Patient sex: M
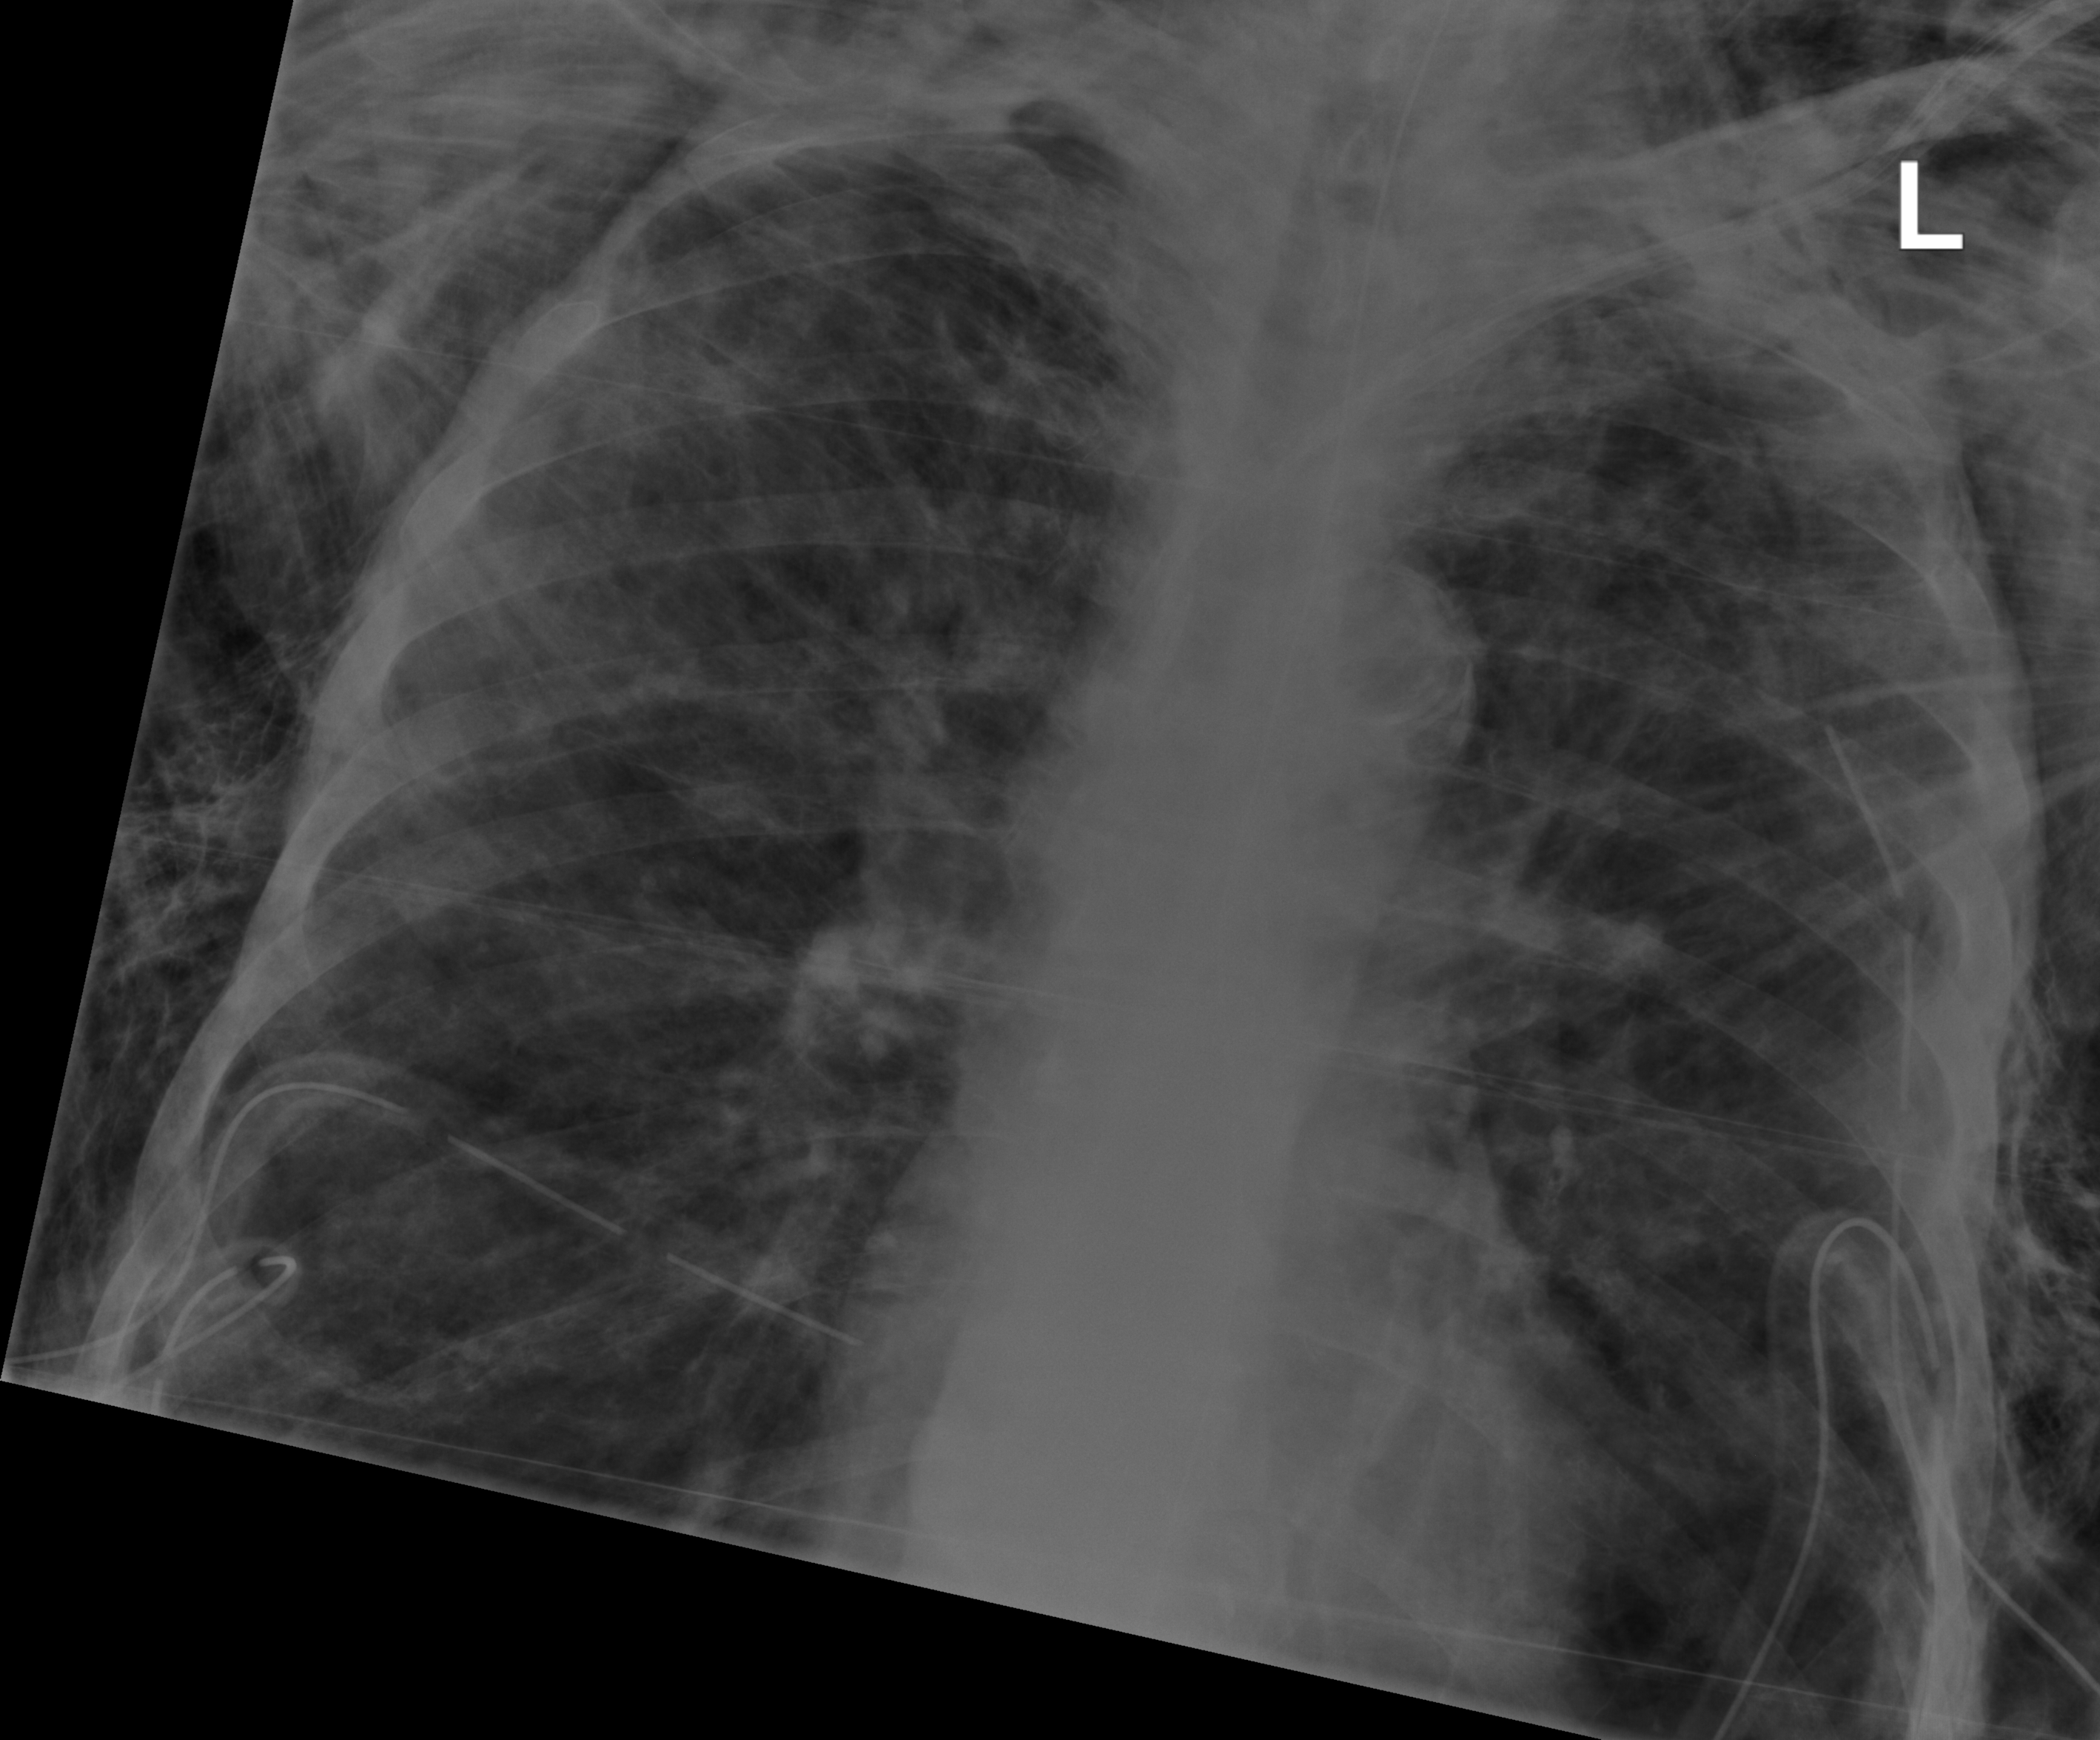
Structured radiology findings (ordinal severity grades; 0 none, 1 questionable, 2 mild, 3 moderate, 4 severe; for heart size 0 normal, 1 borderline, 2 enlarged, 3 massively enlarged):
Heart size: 0
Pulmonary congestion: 0
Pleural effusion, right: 0
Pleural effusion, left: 0
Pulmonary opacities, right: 0
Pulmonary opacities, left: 0
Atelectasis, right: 2
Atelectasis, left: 2